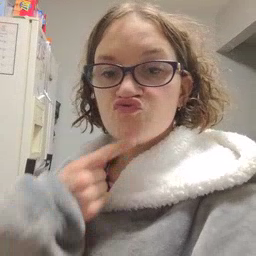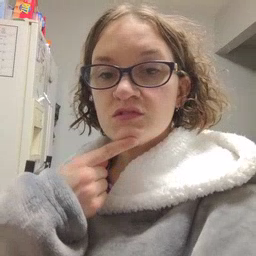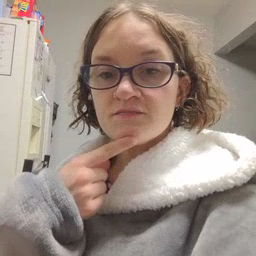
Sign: chin